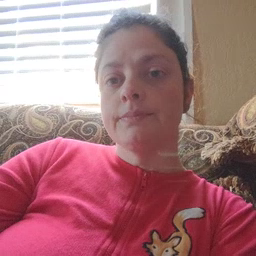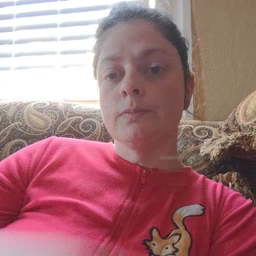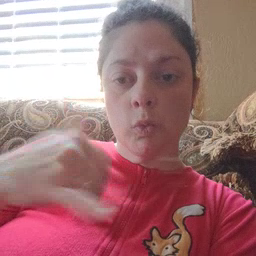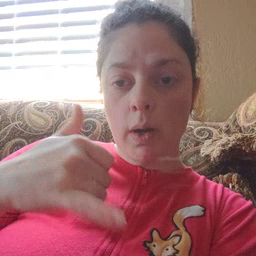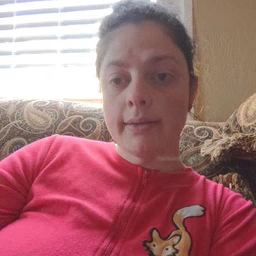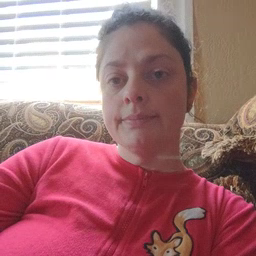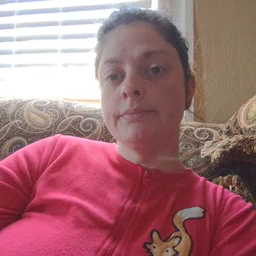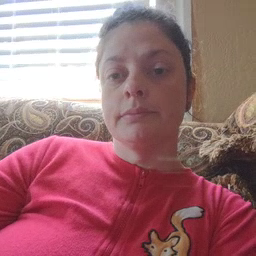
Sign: toy